RGB frame:
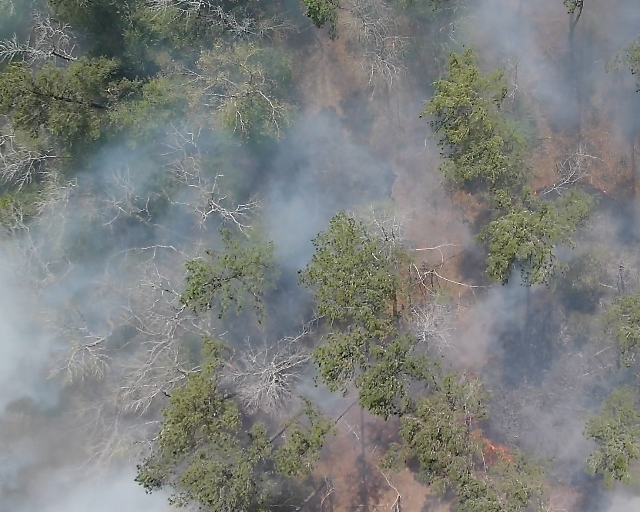
Thermal frame:
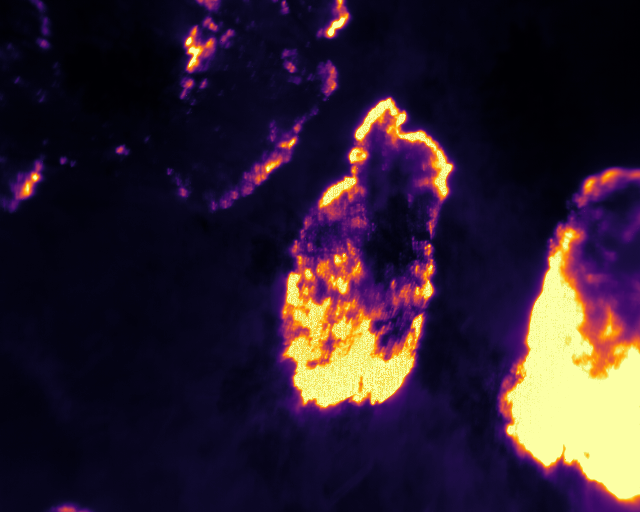
Captured: 2026-02-26 02:30:05
Pixels at or above 80 °C: 49076 (fraction of frame: 0.1498)